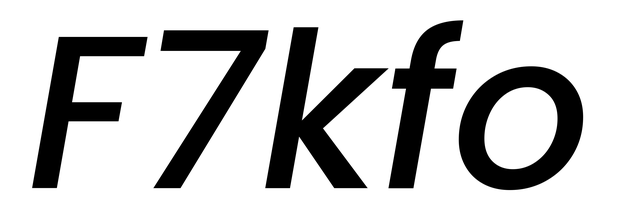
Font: Poppins-MediumItalic